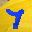
Label: 7